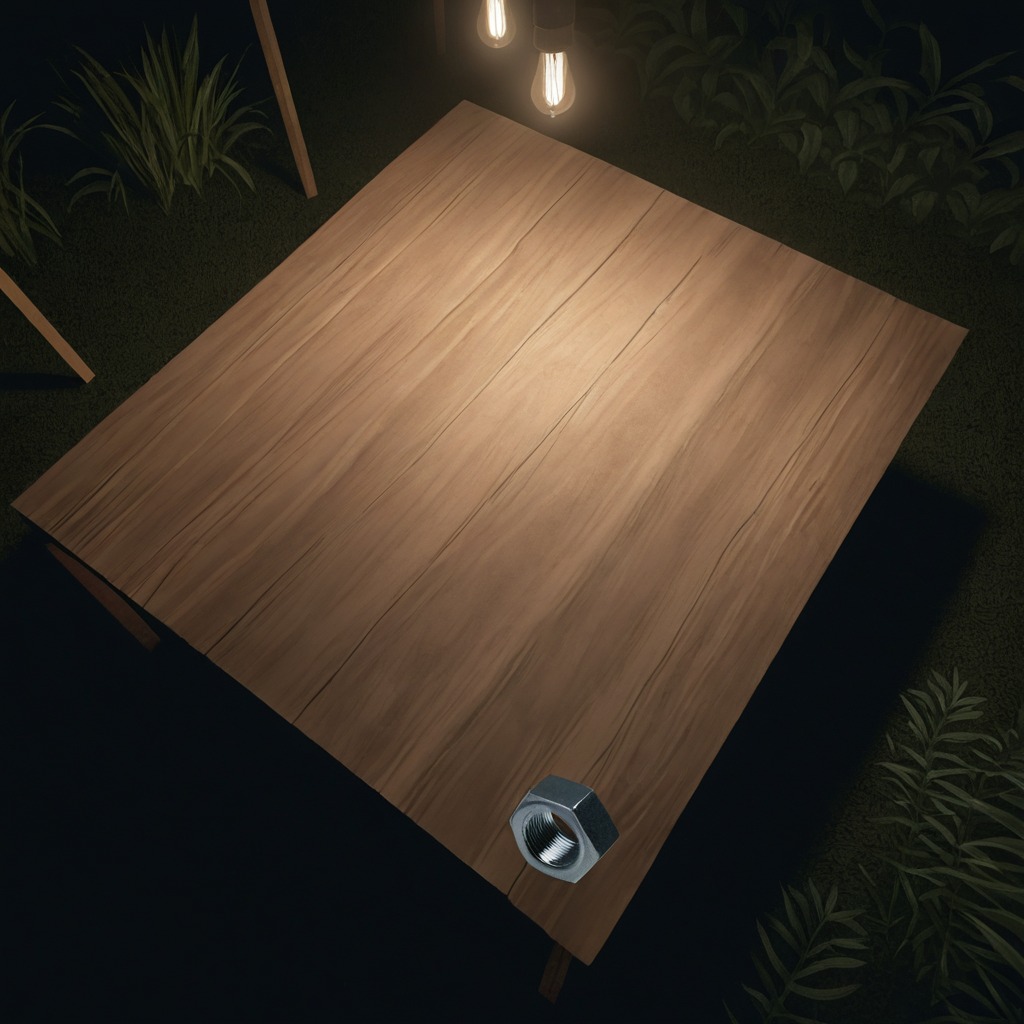
A metal nut is lying on a wooden table inside a jungle field workshop tent at night.